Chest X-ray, AP view. Patient: 19 years old, sex F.
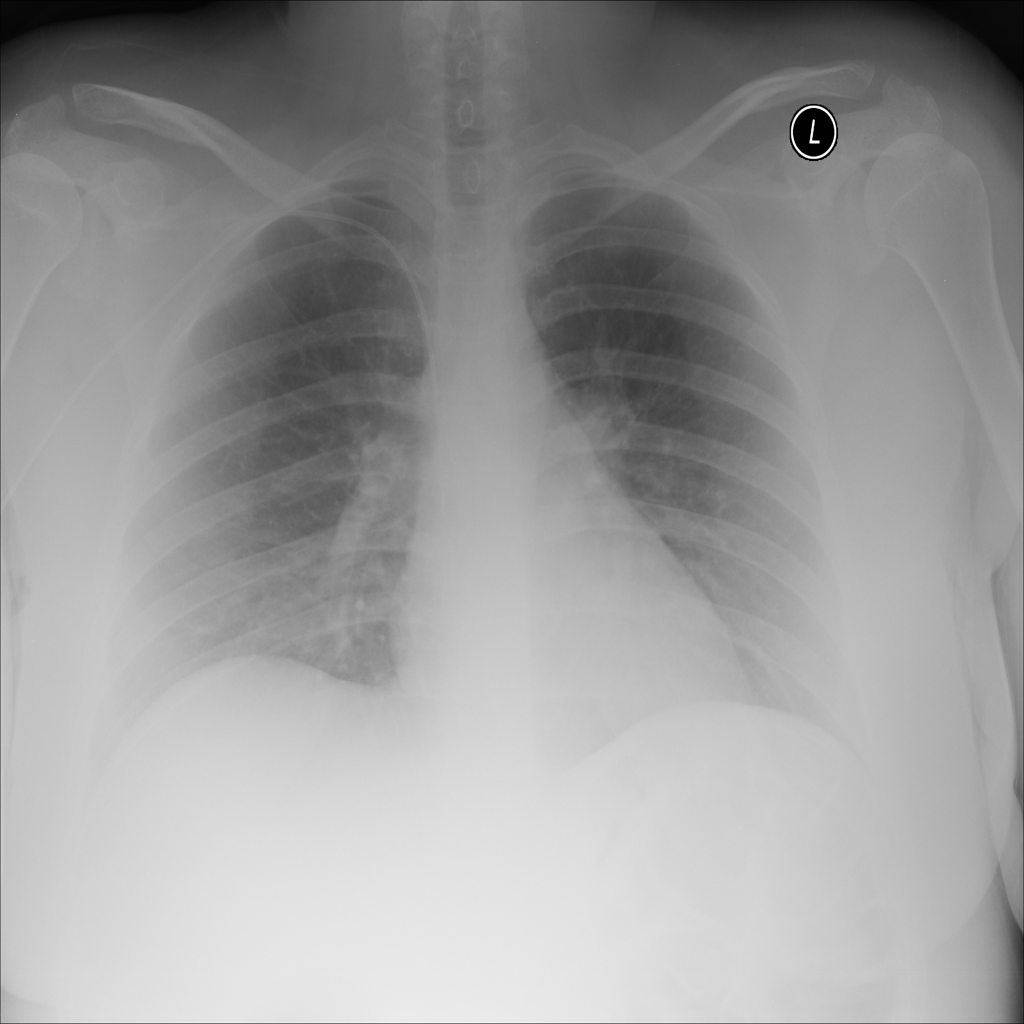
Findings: No Finding